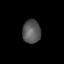
Tissue: prostate
Cell type: T cells
Senescence score: 0.7021
Nuclear area (px): 418
Mean DAPI intensity: 88.124